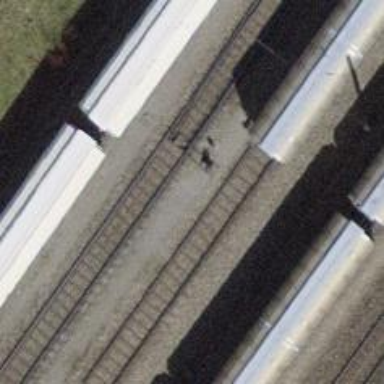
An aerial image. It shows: Railway switch.